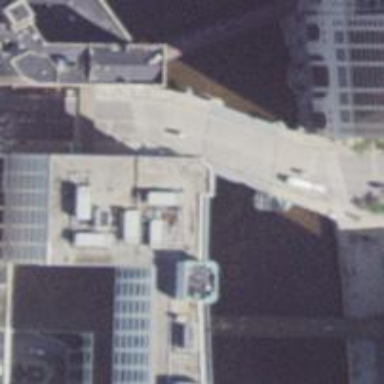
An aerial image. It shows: Footway road with lift movable bridge.